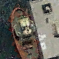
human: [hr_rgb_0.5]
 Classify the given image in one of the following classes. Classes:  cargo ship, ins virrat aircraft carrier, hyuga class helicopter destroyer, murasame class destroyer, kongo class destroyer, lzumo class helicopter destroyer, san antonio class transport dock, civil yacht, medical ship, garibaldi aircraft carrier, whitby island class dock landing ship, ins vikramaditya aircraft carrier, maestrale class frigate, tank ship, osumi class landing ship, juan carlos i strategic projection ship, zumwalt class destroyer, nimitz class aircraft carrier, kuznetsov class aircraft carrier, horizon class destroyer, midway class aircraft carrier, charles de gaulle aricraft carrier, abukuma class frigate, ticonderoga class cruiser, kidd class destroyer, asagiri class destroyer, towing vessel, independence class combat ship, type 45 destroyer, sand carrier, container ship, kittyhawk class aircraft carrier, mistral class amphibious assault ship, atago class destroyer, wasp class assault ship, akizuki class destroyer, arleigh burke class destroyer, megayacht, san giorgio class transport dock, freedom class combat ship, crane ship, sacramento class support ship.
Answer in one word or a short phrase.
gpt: Towing vessel